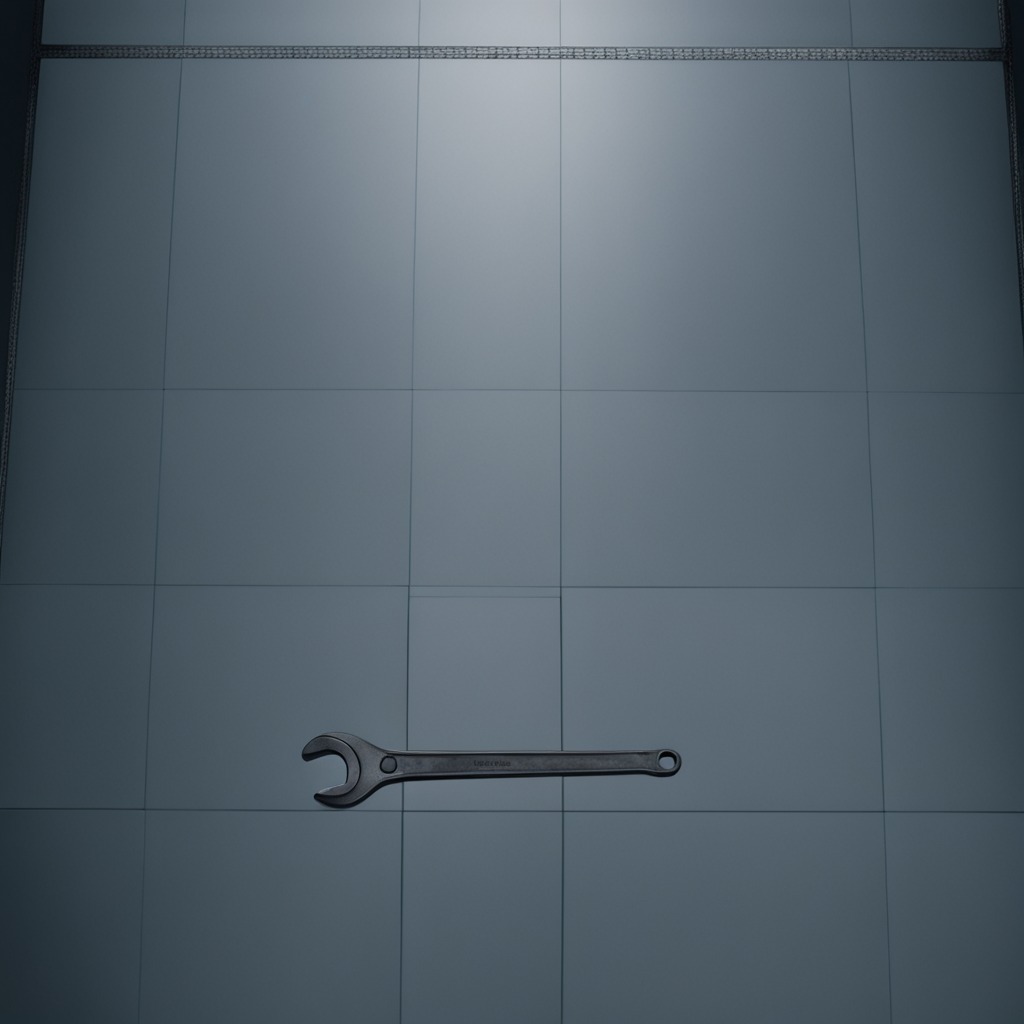
An wrench lies on the toolbox surface in the airplane hangar workshop 8K.